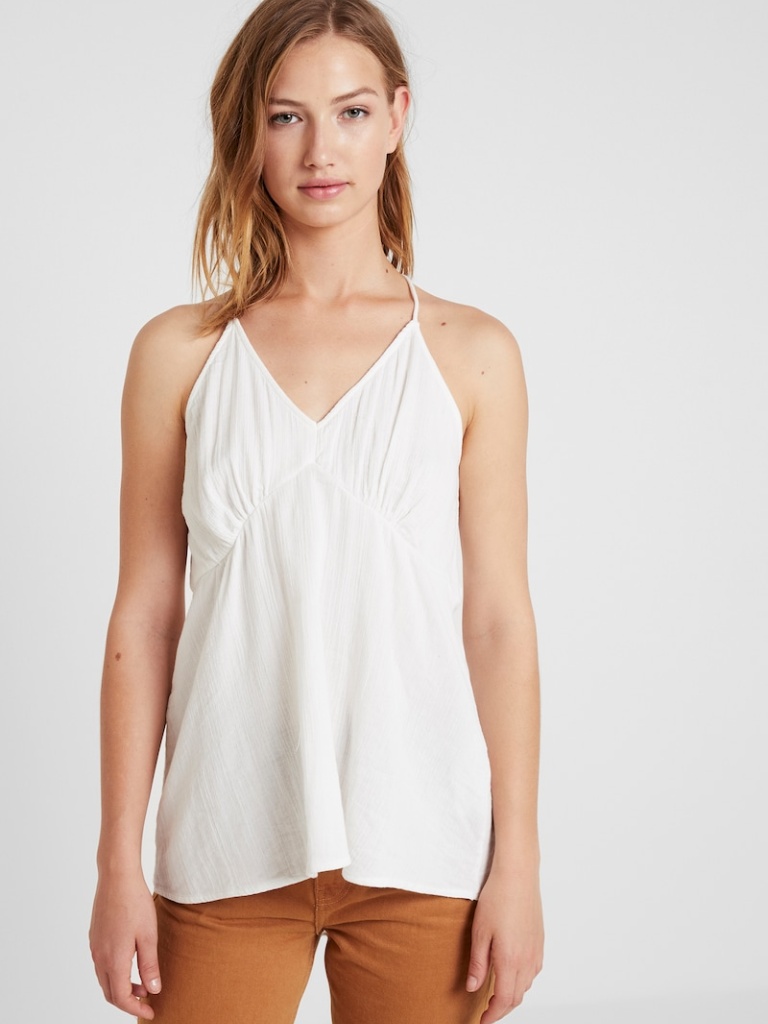
cotton relaxed sleeveless thigh length Untucked halter dress